Interaction volume radius: 10 \u00c5
Interaction volume height: 15 \u00c5
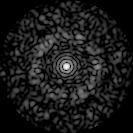
Disorder parameter: 0.8402